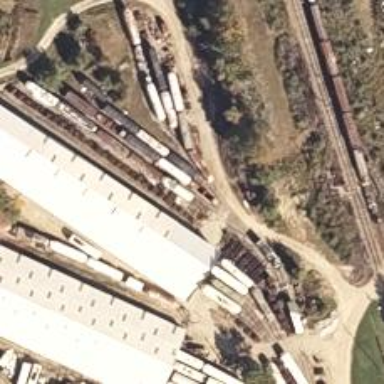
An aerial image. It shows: Tram railway passing through service yard.